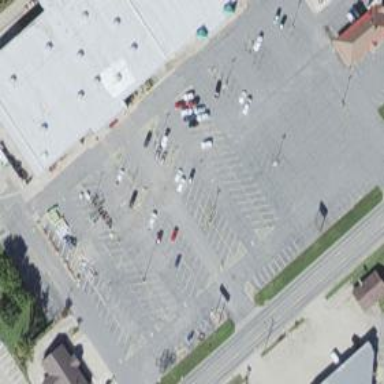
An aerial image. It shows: Parking area.